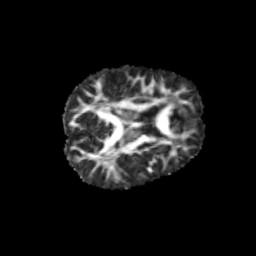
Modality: FA
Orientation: axial
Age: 10
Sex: male
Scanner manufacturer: siemens
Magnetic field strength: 3 T
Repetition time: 3.8 s
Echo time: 0.07 s